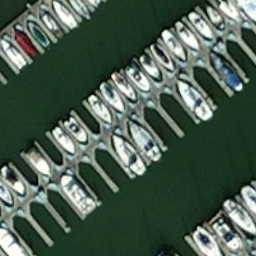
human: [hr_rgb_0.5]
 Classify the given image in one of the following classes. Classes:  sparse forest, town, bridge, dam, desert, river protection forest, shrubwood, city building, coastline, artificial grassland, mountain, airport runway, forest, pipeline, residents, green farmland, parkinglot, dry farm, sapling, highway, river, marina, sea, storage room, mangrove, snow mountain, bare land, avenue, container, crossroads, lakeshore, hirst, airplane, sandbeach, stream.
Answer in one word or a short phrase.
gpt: marina